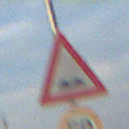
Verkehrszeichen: UnebeneFahrbahn
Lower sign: Geschwindigkeit50
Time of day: SunriseSunset
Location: Outdoor (Nature)
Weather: PartlyCloudy
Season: NotSpecified
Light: Natural